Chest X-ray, AP view. Patient: 47 years old, sex F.
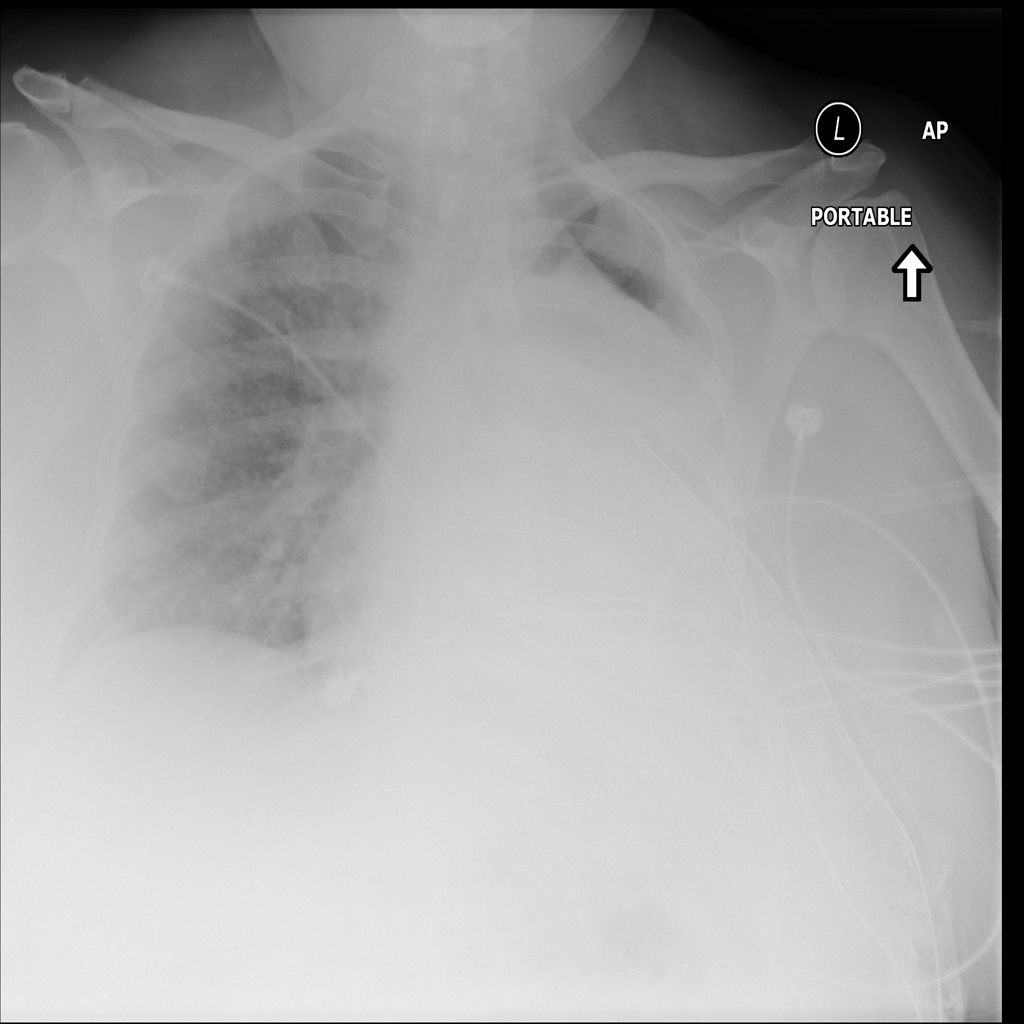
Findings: Atelectasis, Pneumothorax